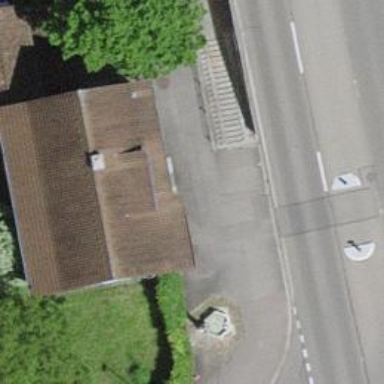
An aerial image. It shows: Sidewalk.